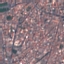
Land use / land cover: Residential